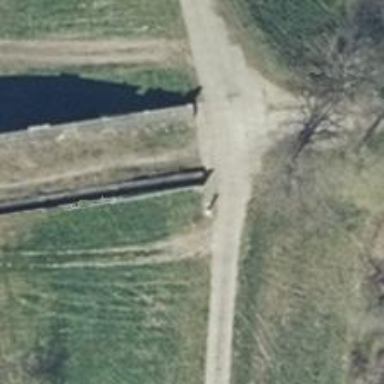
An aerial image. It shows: Historic bridge over path.